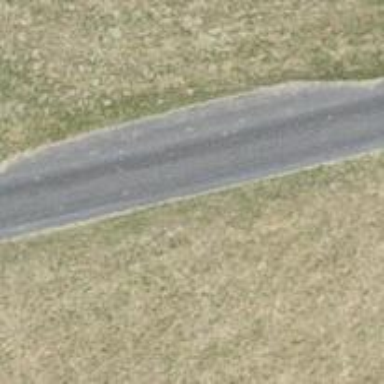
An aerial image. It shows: Passing place on the road.